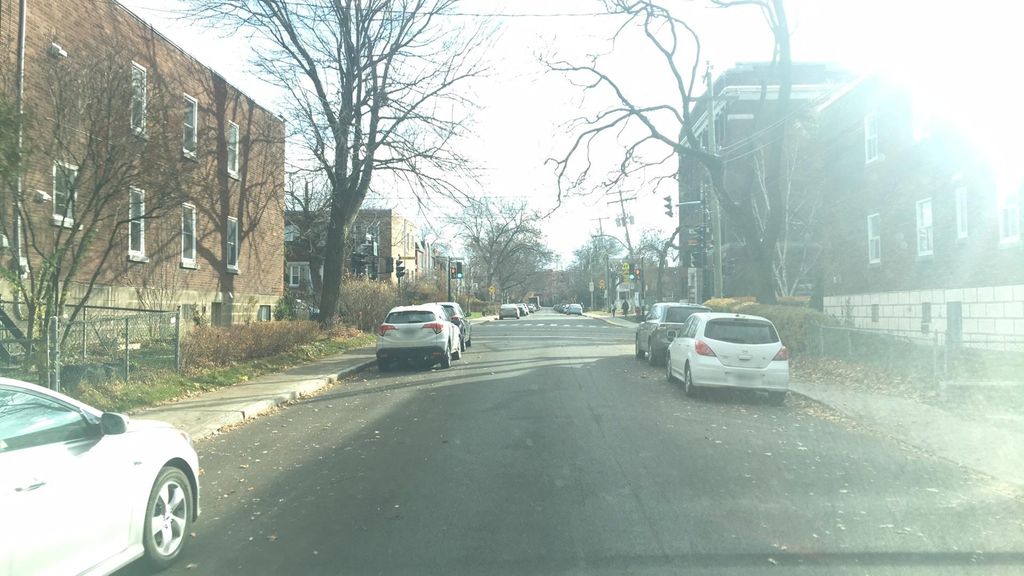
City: montreal